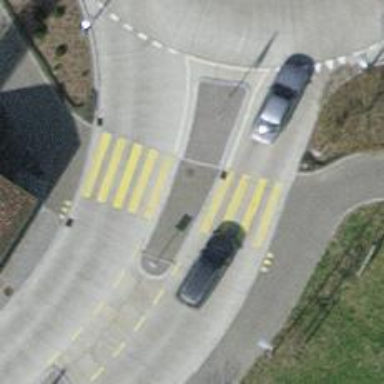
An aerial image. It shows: Crossing on asphalt cycleway.